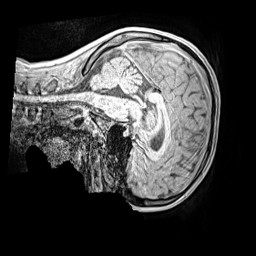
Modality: MP2RAGE
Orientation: sagittal
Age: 10
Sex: male
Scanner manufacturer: siemens
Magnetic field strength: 3 T
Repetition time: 4 s
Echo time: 0.00299 s